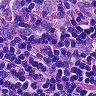
Metastatic tissue present: no